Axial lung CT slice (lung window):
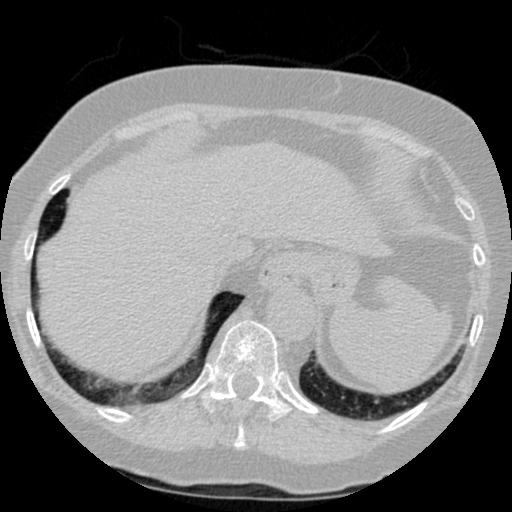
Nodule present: no